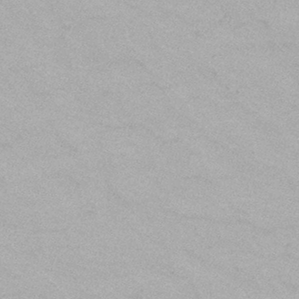
Label: frost